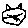
Label: cat